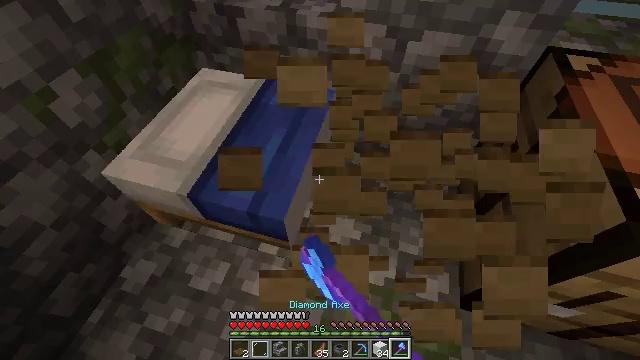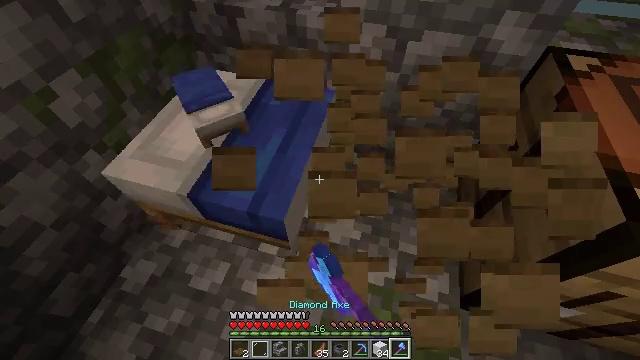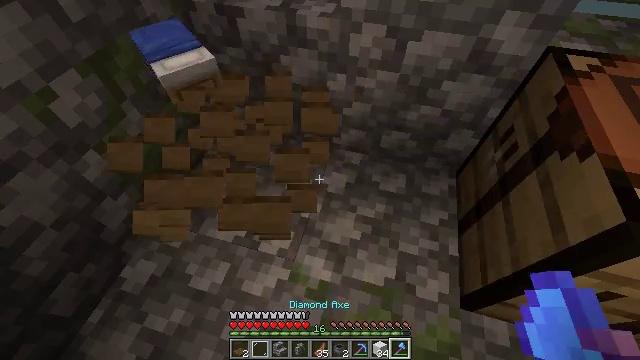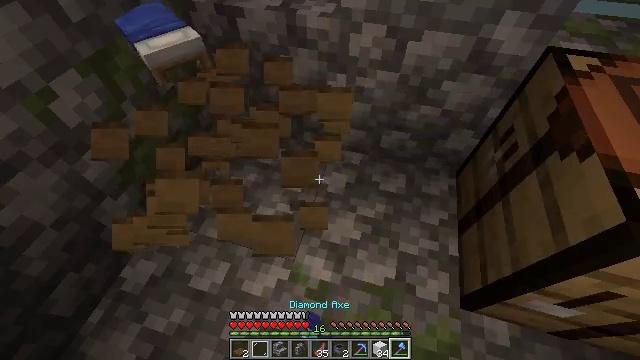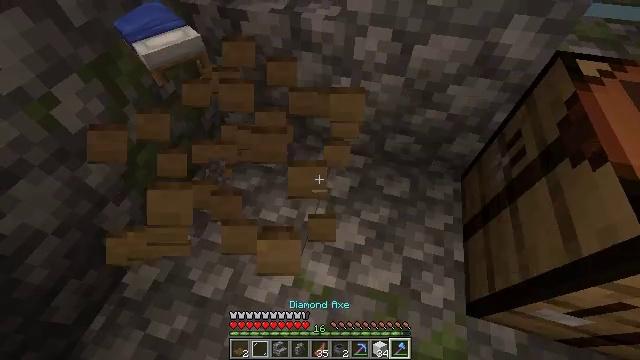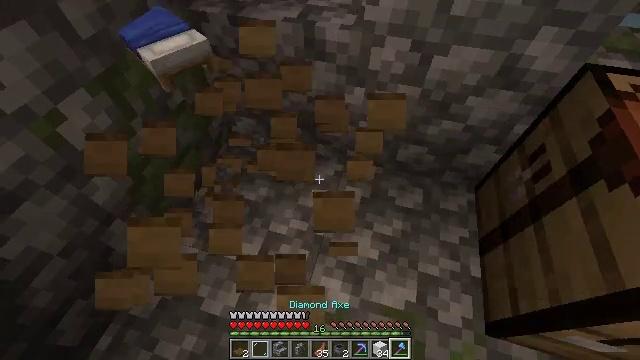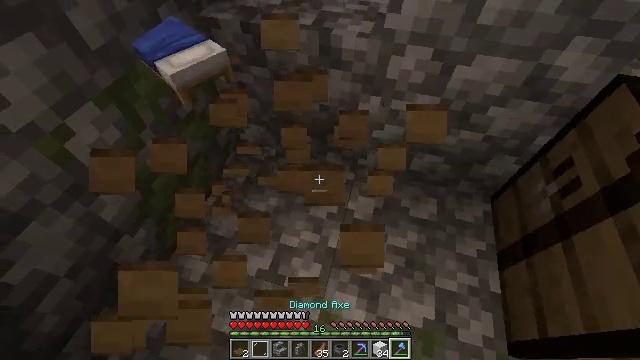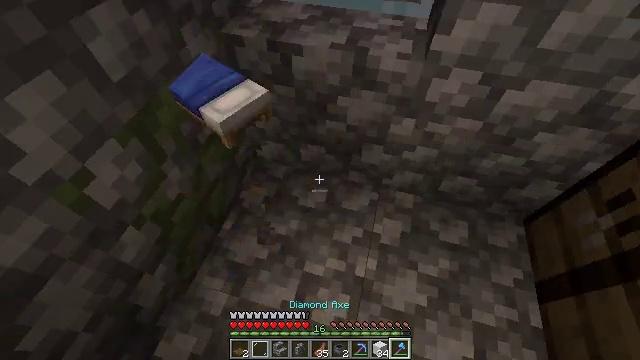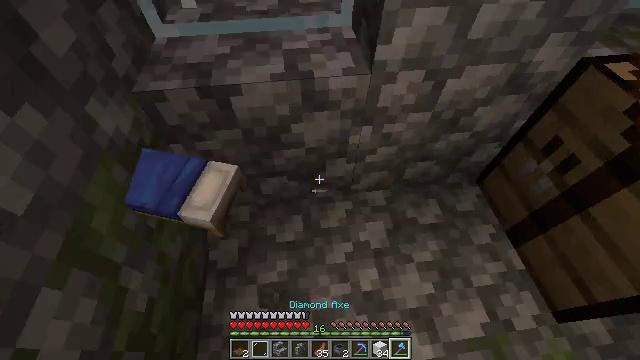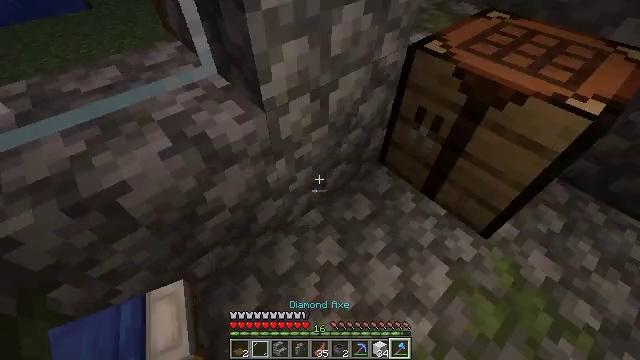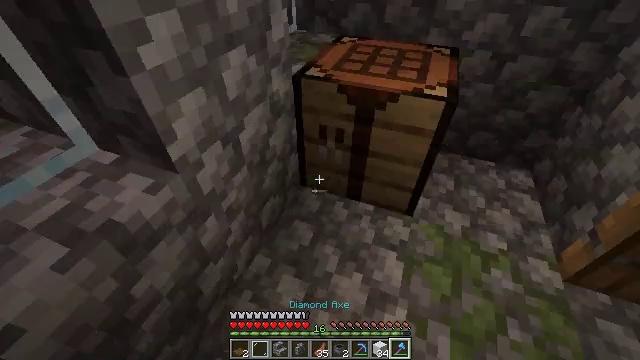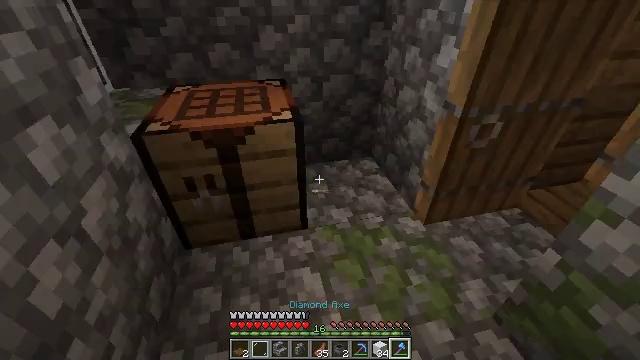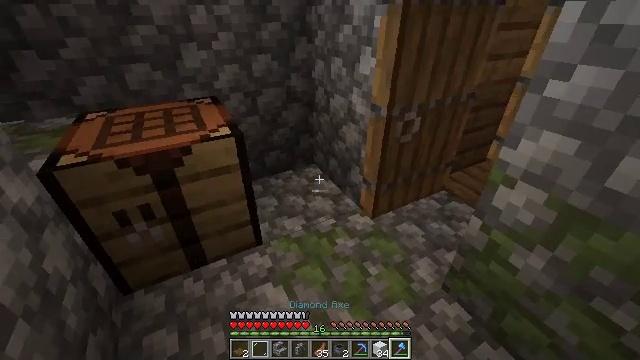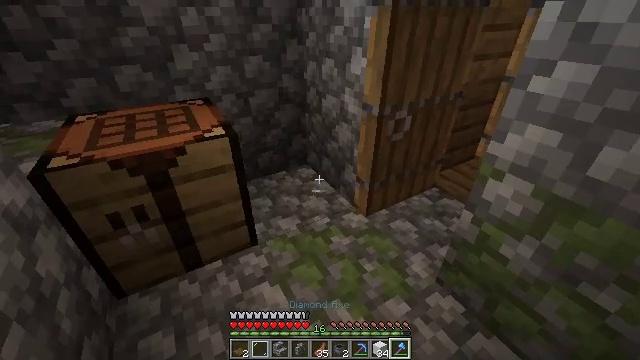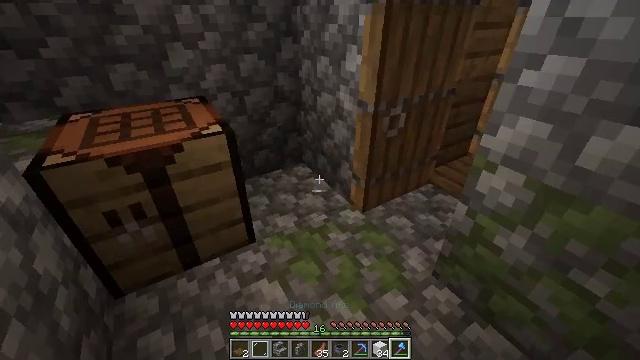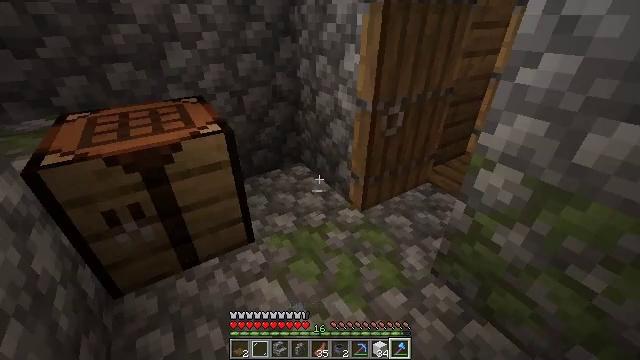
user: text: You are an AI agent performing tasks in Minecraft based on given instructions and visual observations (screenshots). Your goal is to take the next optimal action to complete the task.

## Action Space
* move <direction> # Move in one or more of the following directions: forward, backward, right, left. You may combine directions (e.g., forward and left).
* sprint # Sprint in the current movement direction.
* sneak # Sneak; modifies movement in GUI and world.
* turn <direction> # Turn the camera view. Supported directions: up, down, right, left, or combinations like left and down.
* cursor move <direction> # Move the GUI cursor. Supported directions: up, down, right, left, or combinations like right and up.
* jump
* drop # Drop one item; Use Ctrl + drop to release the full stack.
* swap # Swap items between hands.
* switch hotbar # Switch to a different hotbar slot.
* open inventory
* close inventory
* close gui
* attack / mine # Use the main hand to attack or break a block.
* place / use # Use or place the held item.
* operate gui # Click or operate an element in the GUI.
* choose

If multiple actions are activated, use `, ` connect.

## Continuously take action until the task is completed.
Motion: motion action
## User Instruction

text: Break the purple bed to move it.
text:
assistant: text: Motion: attack / mine
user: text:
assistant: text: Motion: attack / mine
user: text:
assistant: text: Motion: attack / mine
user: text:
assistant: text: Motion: move forward and move left
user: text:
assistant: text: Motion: move forward and move left
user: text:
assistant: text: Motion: move forward and move left
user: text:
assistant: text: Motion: move forward and move left
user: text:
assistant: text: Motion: move forward and move left, turn right
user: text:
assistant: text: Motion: move forward and move left, turn right and up
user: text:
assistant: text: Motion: turn right and up
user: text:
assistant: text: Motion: turn right and up
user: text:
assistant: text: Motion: turn right and up
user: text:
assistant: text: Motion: turn right
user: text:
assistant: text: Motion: turn right
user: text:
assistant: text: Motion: no_op
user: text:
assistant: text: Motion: no_op
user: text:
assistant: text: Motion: no_op
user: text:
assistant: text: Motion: no_op
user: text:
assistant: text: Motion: turn right
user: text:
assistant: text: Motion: turn right
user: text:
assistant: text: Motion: move forward, turn right and up
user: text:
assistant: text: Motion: move forward, turn right and up
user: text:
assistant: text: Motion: move forward
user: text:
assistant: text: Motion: move forward, turn right
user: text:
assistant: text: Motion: move forward, turn right
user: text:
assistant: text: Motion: move forward, turn right
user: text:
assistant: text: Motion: move forward, turn right and up
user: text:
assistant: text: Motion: move forward, turn right and up
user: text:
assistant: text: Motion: move forward, turn right and up
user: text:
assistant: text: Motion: move forward, turn right and up